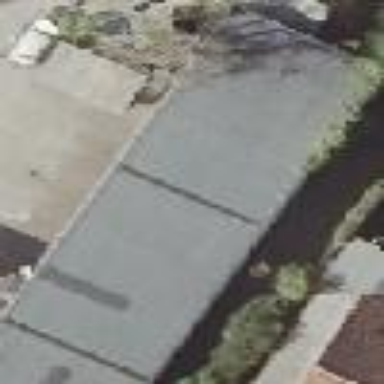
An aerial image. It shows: Industrial building.